Question: In the my application I have set some jars as project dependency. This jars are added as User Library. As I am running the application in JBoss AS7 and I am using the JSF implementation which is provided by the JBoss server, I have copied those JSF jars from the module and create a new User Library namely JBoss JSF. This library has been used to create JSF 2 Dynamic Web Project in Eclipse. Now when I am exporting it as a WAR file, those jsf jars are automatically being copied and added in '/WEB-INF/lib' of the war. I don't want that these files are added as they are already present in the container.
Is there any way to do it?
For more information, this is the content of the .classpath file:
'''
<?xml version="1.0" encoding="UTF-8"?>
<classpath>
<classpathentry kind="src" path="src/common"/>
<classpathentry kind="src" path="src/service"/>
<classpathentry kind="src" path="src/web"/>
<classpathentry kind="src" path="src/persistent"/>
<classpathentry kind="src" path="src/dao"/>
<classpathentry kind="con" path="org.eclipse.jdt.launching.JRE_CONTAINER/org.eclipse.jdt.internal.debug.ui.launcher.StandardVMType/jre7">
<attributes>
<attribute name="owner.project.facets" value="java"/>
</attributes>
</classpathentry>
<classpathentry kind="con" path="org.eclipse.jst.j2ee.internal.web.container"/>
<classpathentry kind="con" path="org.eclipse.jst.j2ee.internal.module.container"/>
<classpathentry kind="con" path="org.eclipse.jdt.USER_LIBRARY/JBoss JSF">
<attributes>
<attribute name="owner.project.facets" value="jst.jsf"/>
</attributes>
</classpathentry>
<classpathentry kind="con" path="org.eclipse.jdt.USER_LIBRARY/JBoss Servlet"/>
<classpathentry kind="con" path="org.eclipse.jdt.USER_LIBRARY/JBoss log4j"/>
<classpathentry kind="output" path="build/classes"/>
</classpath>
'''
The Deployment Assembly of my application:

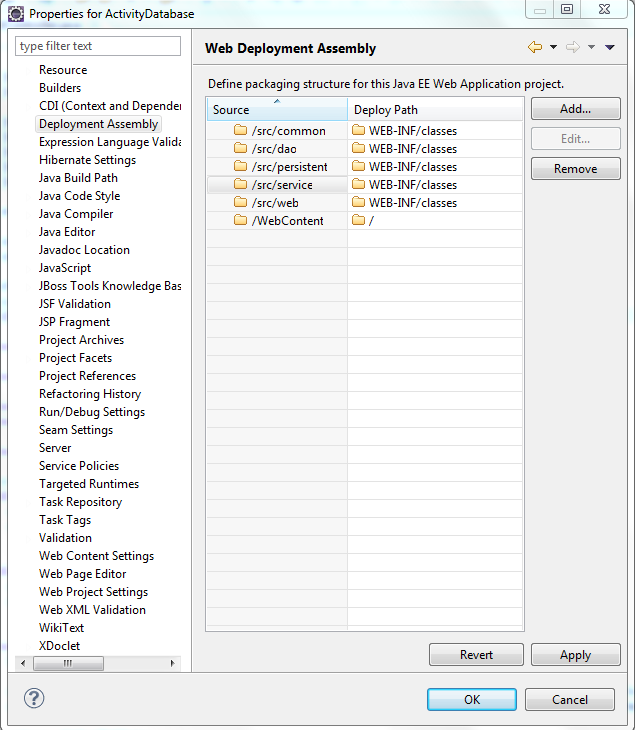
Answer: Try this
1. Open Project properties
2. Select Deployment Assembly
3. Select libraries that you need to exclude from the war file then click Remove . Jars you selected will be removed from the War file
or try to add one more attribute to the .classpath file
'''
<classpathentry kind="con" path="org.eclipse.jdt.USER_LIBRARY/JBoss JSF">
<attributes>
<attribute name="owner.project.facets" value="jst.jsf"/>
<attribute name="org.eclipse.jst.component.nondependency" value=""/>
</attributes>
'''